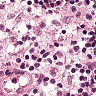
Metastatic tissue present: no